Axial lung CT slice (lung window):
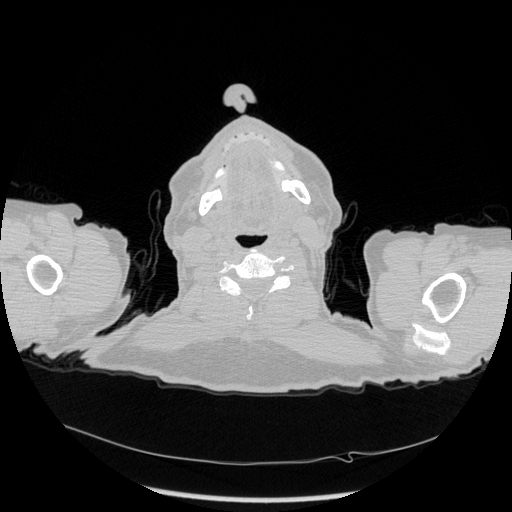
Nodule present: no